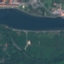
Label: River